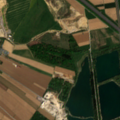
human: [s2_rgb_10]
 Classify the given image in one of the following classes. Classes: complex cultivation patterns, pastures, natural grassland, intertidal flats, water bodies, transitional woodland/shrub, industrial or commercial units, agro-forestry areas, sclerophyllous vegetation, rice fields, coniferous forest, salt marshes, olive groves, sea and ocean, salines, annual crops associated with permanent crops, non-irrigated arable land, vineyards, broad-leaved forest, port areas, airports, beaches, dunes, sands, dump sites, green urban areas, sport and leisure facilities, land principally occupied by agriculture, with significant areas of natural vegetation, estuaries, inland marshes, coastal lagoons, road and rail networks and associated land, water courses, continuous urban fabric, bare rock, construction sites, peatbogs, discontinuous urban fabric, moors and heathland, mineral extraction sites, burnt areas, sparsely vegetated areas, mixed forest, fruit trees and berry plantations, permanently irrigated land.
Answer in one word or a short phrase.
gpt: discontinuous urban fabric, non-irrigated arable land, land principally occupied by agriculture, with significant areas of natural vegetation, water bodies